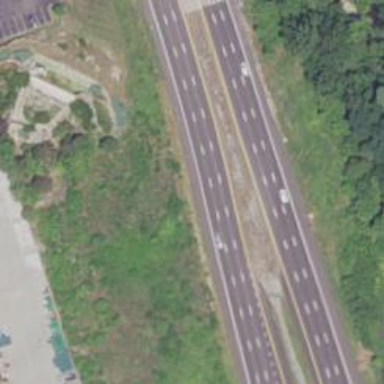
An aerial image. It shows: Asphalt road classified as trunk highway.